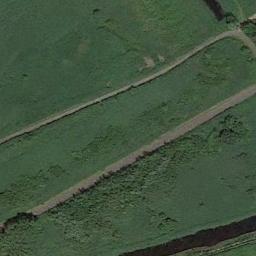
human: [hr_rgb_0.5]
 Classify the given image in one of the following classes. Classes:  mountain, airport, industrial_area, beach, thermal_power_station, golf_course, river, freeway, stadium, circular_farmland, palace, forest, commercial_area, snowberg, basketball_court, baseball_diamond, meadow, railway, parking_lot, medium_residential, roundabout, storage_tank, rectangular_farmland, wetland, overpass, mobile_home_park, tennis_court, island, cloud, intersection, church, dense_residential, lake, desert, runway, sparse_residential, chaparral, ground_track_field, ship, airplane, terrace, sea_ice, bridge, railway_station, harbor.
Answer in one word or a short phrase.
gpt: meadow